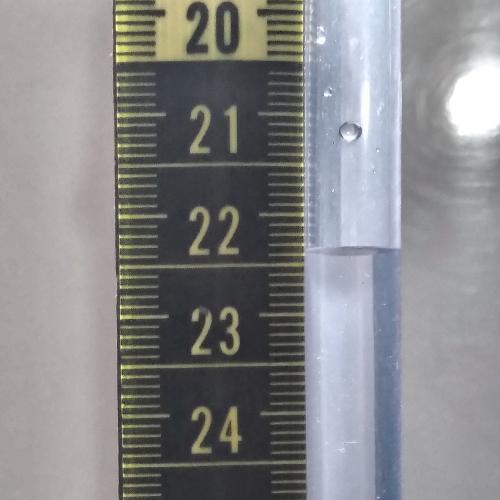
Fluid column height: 22.4 cm